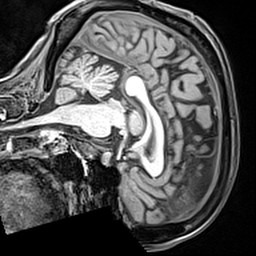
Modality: T1w
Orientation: sagittal
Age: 65
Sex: female
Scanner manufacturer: siemens
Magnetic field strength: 3 T
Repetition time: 2.4 s
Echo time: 0.0022 s